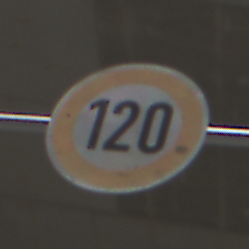
Verkehrszeichen: Geschwindigkeit120
Umgebung: Roofed, Urban
Tageszeit: Midday
Wetter: Overcast
Licht: Artificial
Jahreszeit: NotSpecified
Kontrast: MediumContrast